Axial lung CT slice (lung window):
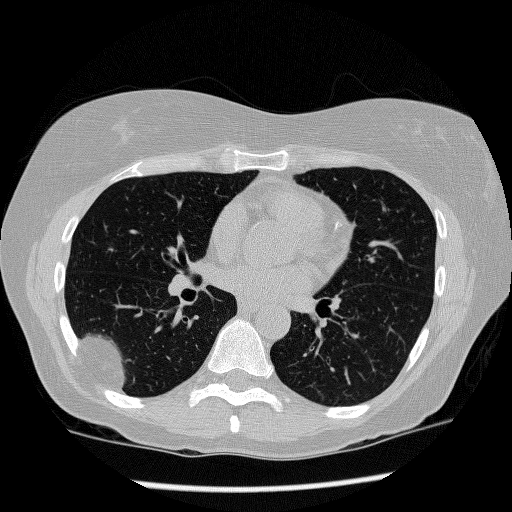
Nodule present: no